Question: I know it's not hard to do that but I want to know the best way to achieve this

In case of responsive the right part need to go above the left part for each item.
Basically we have something like his
1 2
3 4
5 6
And in responsive it cannot be
1
3
5
2
4
6
Is there a way to achieve this avoiding float elements?
Thanks!
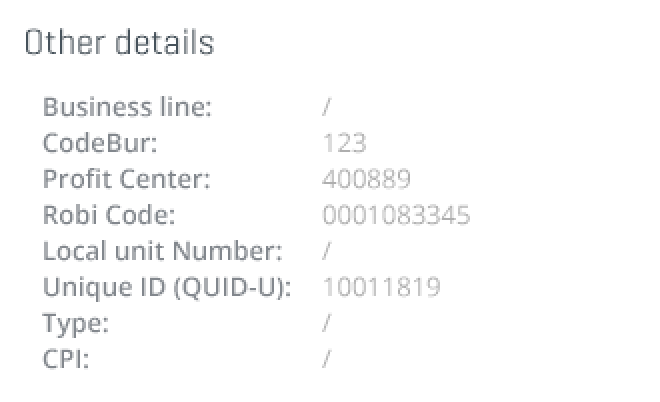
Answer: A simple solution:
'''
p {
margin: 0;
}
p span {
width: 200px;
display: inline-block;
}
'''
'''
<p><span>Stuff</span>HAHAHAH</p>
<p><span>Stuff</span>HAHAHAH</p>
<p><span>Stuff</span>HAHAHAH</p>
<p><span>Stuff</span>HAHAHAH</p>
<p><span>Stuffing stuff</span>HAHAHAH</p>
'''